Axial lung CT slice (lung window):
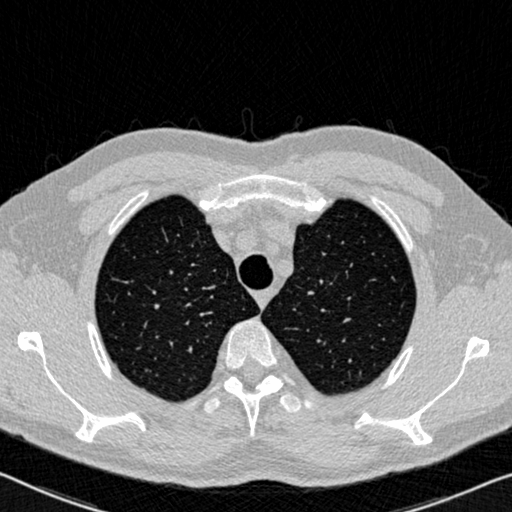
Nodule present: no